Question: I want to get a list of cities, where each city name is linked and refers a page for this city:

The links (created in the view script) look like this:
'''
http://project.loc/catalog/Berlin (in the HTML source code url-encoded: Berlin)
http://project.loc/catalog/Erlangen (in the HTML source code url-encoded: Erlangen)
http://project.loc/catalog/Nurnberg (in the HTML source code url-encoded: N%C3%BCrnberg)
'''
"Berlin", "Erlangen" etc. work, but if the city name contains a german special character ('a', 'o', 'u', 'A', 'O', 'U', or 'ss') like "Nurnberg", a 404 error occurs:
> A 404 error occurred Page not found. The requested URL could not be
matched by routing. No Exception available
Why? And how to get this working?
Thanks in advance!
EDIT:
My router settings:
'''
'router' => array(
'routes' => array(
'catalog' => array(
'type' => 'literal',
'options' => array(
'route' => '/catalog',
'defaults' => array(
'controller' => 'Catalog\Controller\Catalog',
'action' => 'list-cities',
),
),
'may_terminate' => true,
'child_routes' => array(
'city' => array(
'type' => 'segment',
'options' => array(
'route' => '/:city',
'constraints' => array(
'city' => '[a-zA-ZaouAOUss0-9_-]*',
),
'defaults' => array(
'controller' => 'Catalog\Controller\Catalog',
'action' => 'list-sports',
),
),
'may_terminate' => true,
'child_routes' => array(
// ...
),
),
),
),
),
),
'''
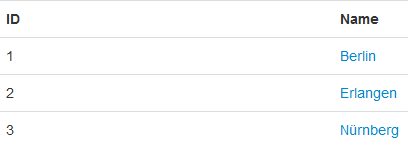
Answer: You need to change your constraints, you can use a regular expression which will match UTF8 characters, something like this:
'''
'/[\p{L}]+/u'
'''
Notice the /u modifier (unicode).
EDIT:
The problem is <URL>.
Explanation:
The RegEx Route maches the URIs with 'preg_match(...)' (line <URL>'. Like this:
'''
$thisRegex = '/catalog/(?<city>[\p{L}]*)';
$regexStr = '(^' . $thisRegex . '$)u'; // <-- here
$path = '/catalog/Nurnberg';
$matches = array();
preg_match($regexStr, $path, $matches);
'''
And since RegEx Route passes a url-enccoded string to 'preg_match(...)', it's furthermode needed to decode the string first:
'''
$thisRegex = '/catalog/(?<city>[\p{L}]*)';
$regexStr = '(^' . $thisRegex . '$)u';
$path = rawurldecode('/catalog/N%C3%BCrnberg');
$matches = array();
preg_match($regexStr, $path, $matches);
'''
These two steps are not provided in the RegEx Route, so that 'preg_match(...)' gets a steing like ''/catalog/N%C3%BCrnberg'' and tries to mach it to a regex like ''/catalog/(?<city>[\p{L}]*)/u''
The is to use a custom RegEx Route. <URL> is an example.